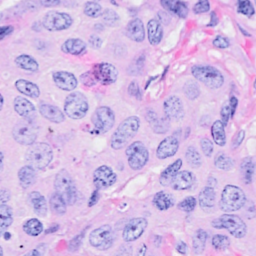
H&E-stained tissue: Breast